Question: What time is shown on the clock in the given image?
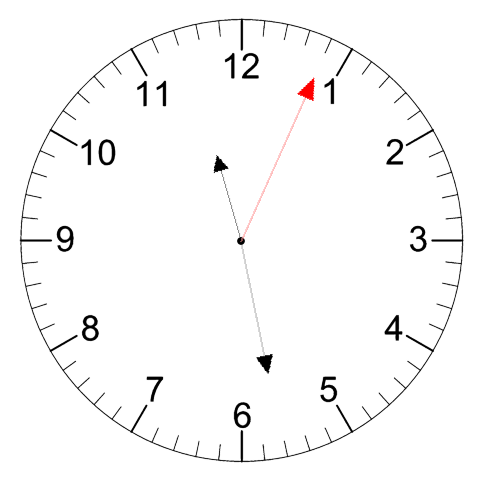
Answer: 11:28:04